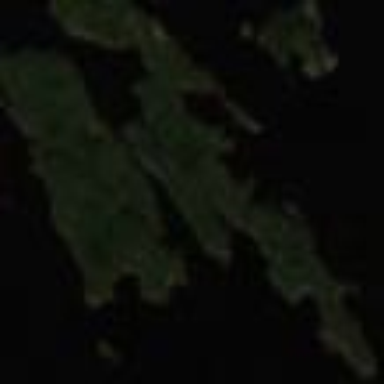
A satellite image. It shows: Islet.